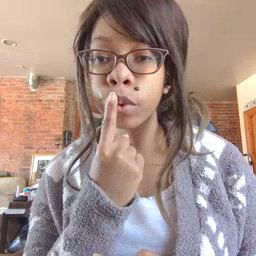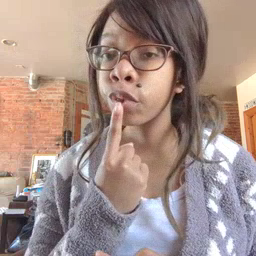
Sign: lips